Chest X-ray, PA view. Patient: 44 years old, sex M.
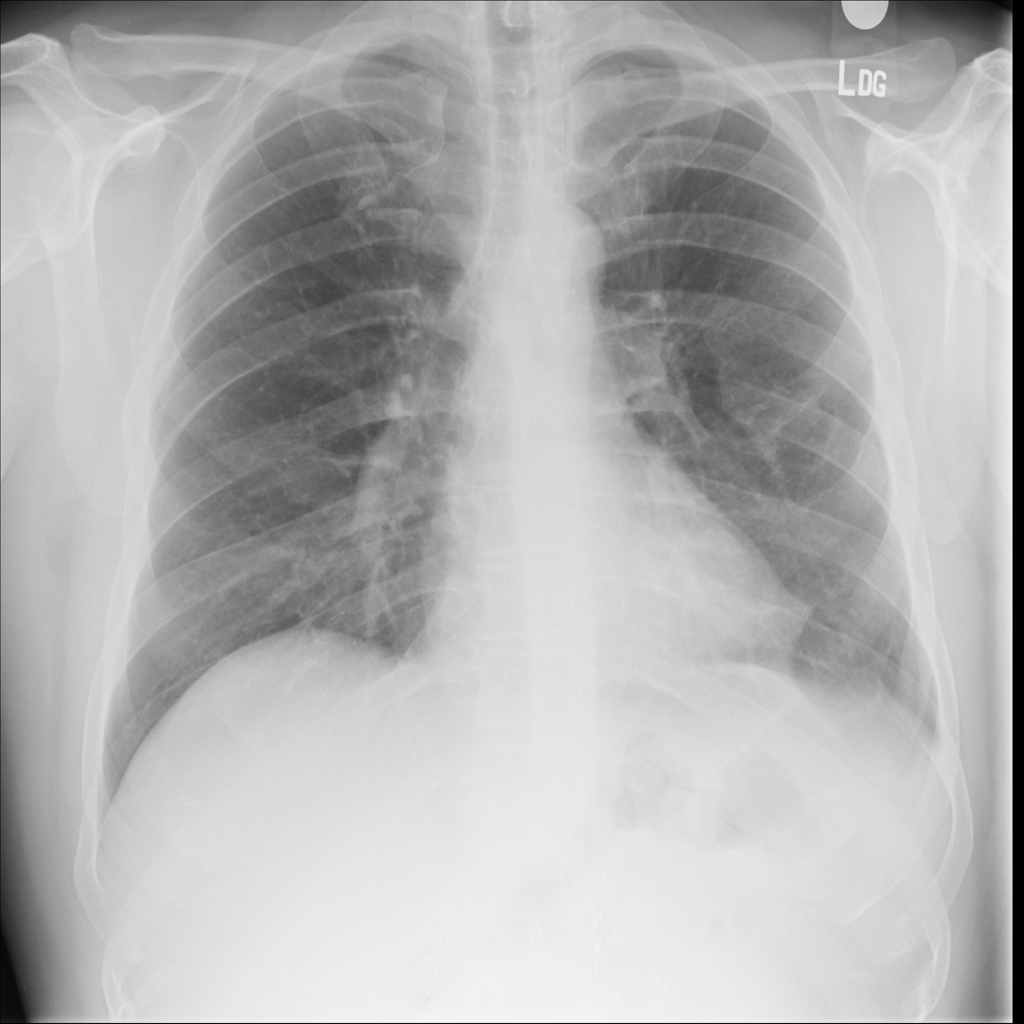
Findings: Pleural_Thickening